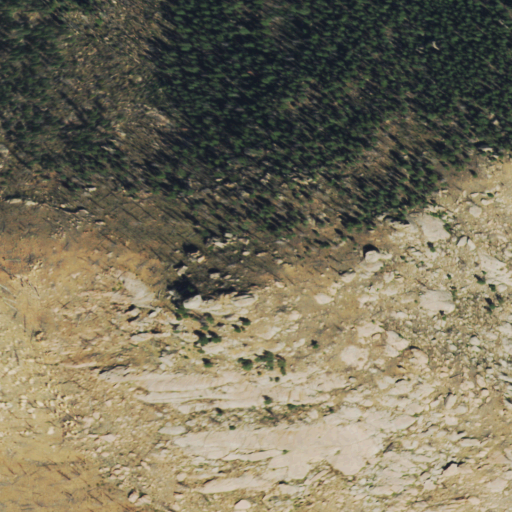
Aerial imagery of mountain in Colorado named Cheesman Mountain containing shrub, evergreen forest, and grassland